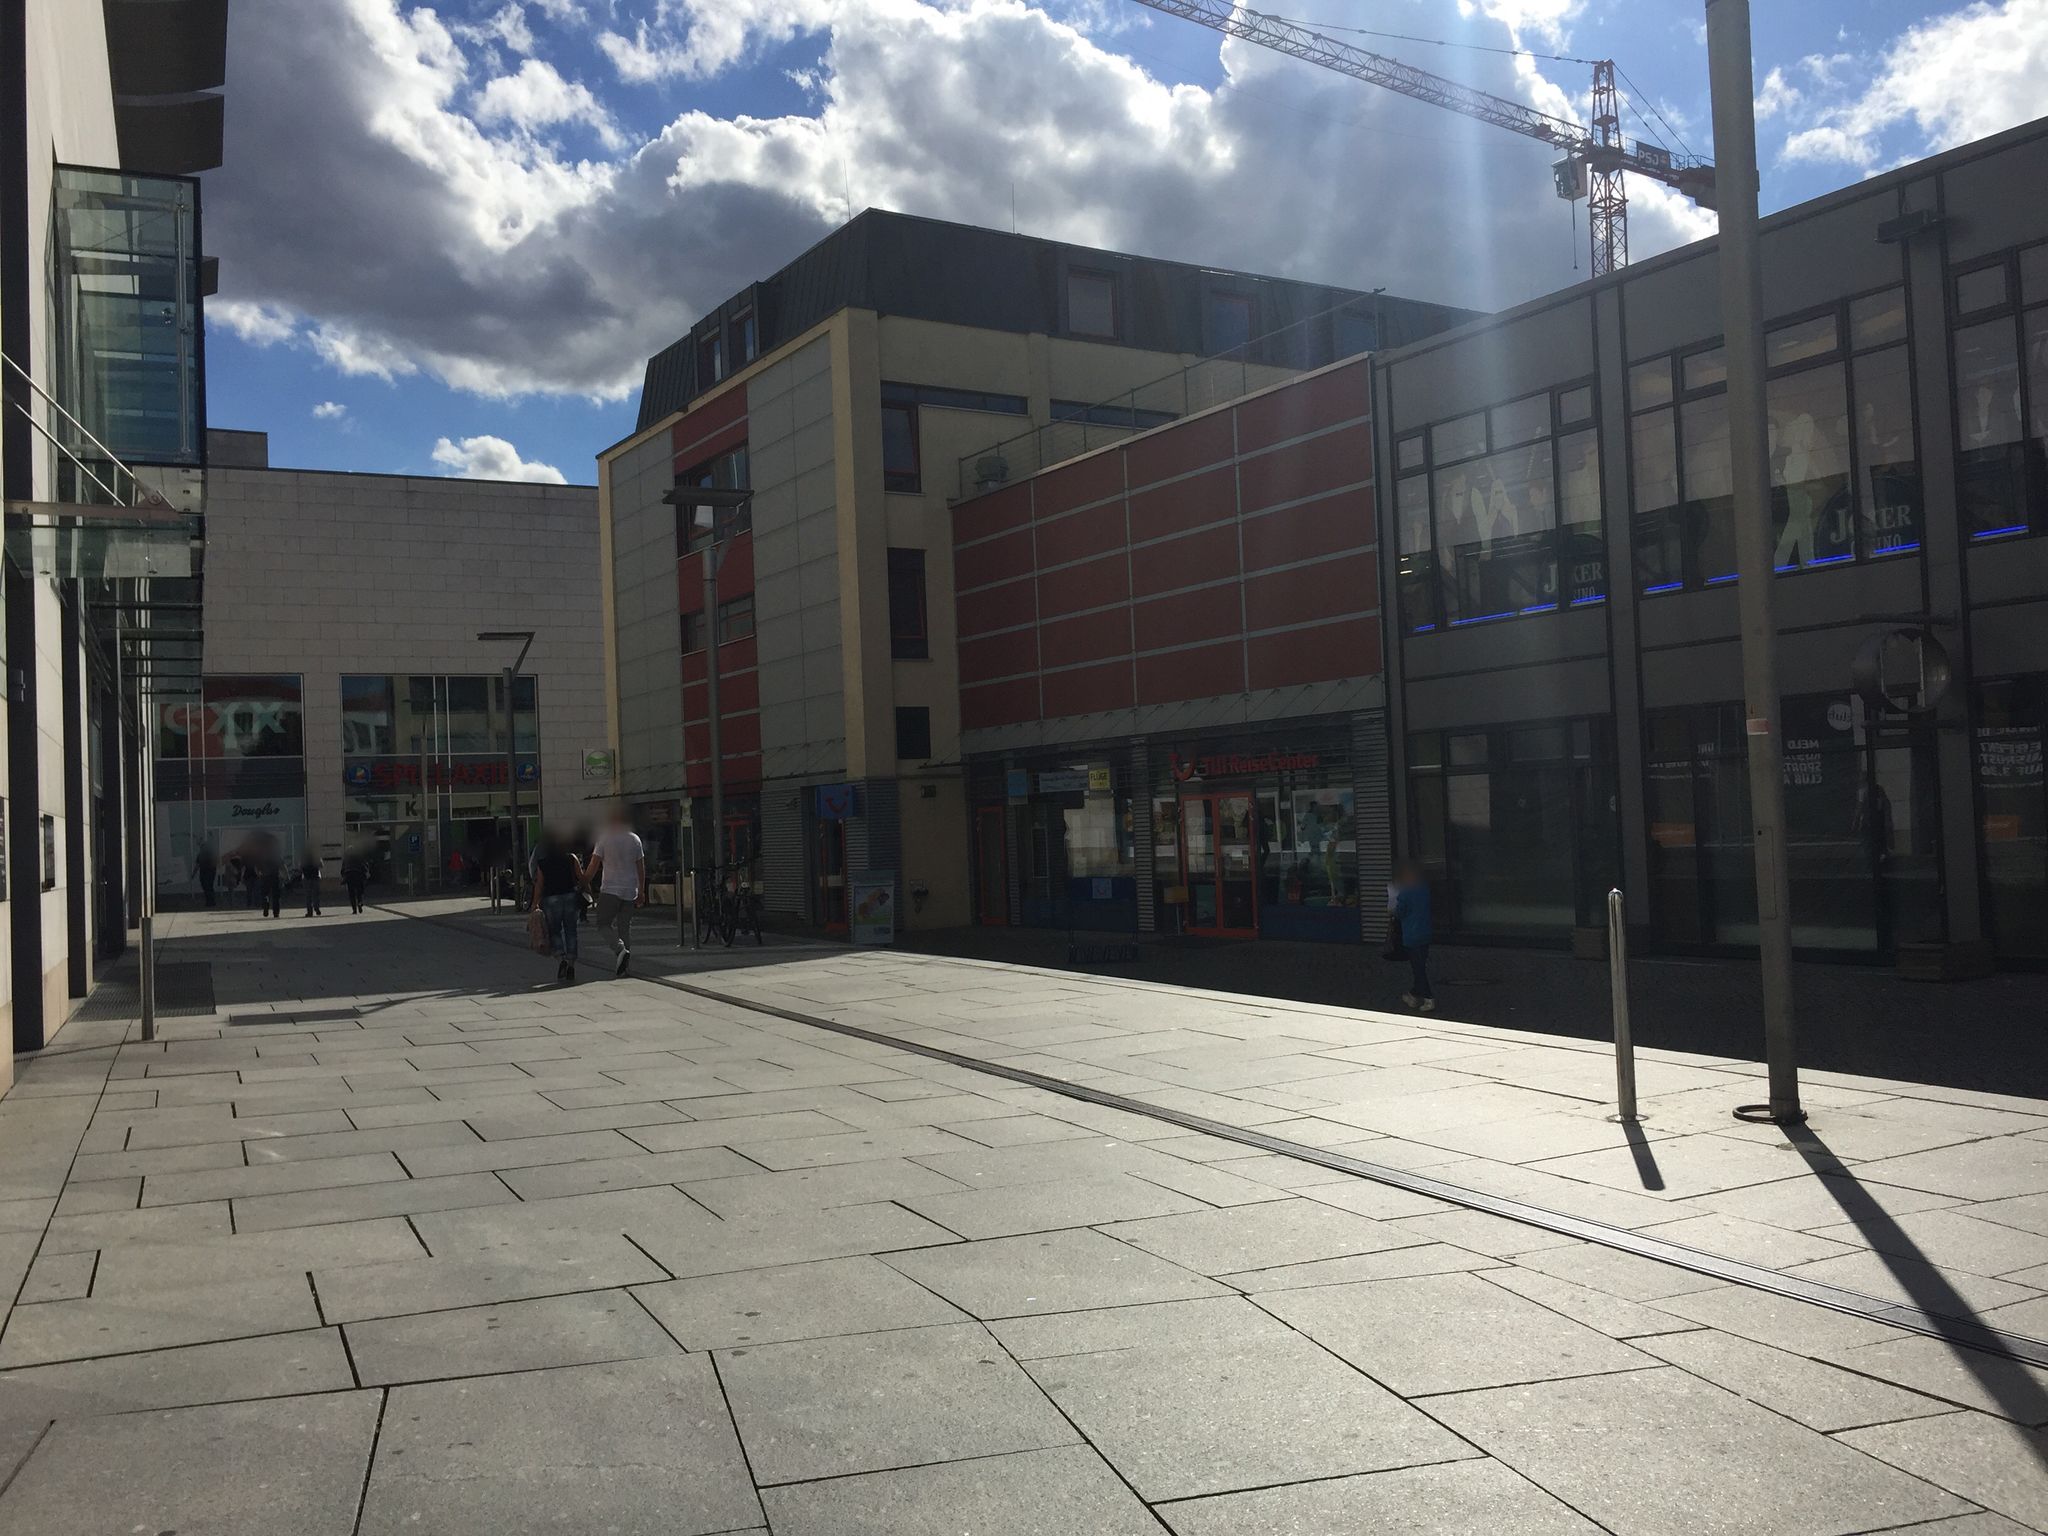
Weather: clear
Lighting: day
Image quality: good
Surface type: walking surface
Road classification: corridor, pedestrian
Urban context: urban centre
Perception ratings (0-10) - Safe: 7.38, Lively: 6.09, Beautiful: 2.68, Boring: 4.96, Depressing: 5.41, Wealthy: 6.43